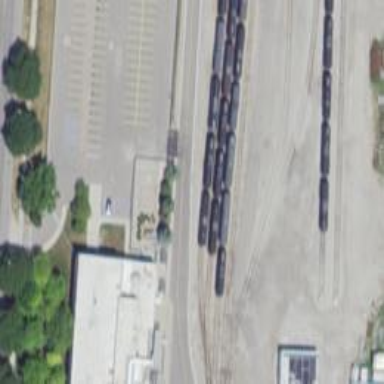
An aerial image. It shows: Railway yard used for servicing trains.